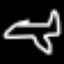
Label: airplane